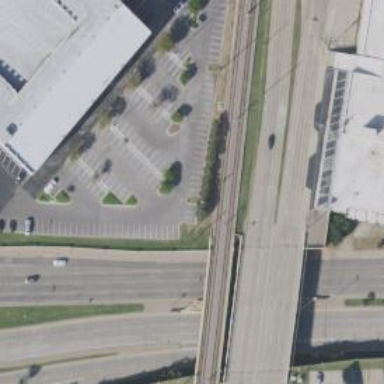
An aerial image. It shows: Bridge for light rail railway electrified with contact line.